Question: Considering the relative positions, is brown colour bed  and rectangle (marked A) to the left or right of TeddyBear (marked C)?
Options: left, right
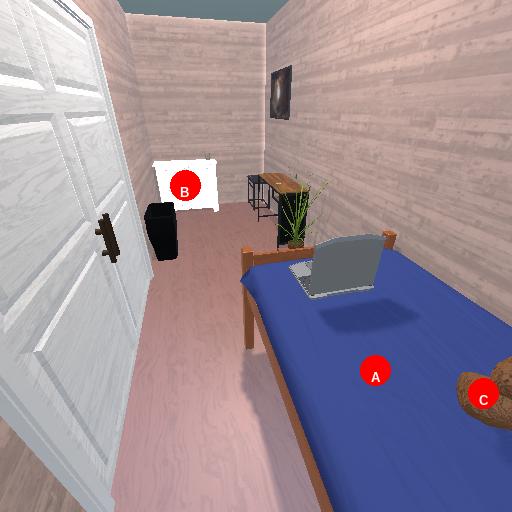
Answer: left